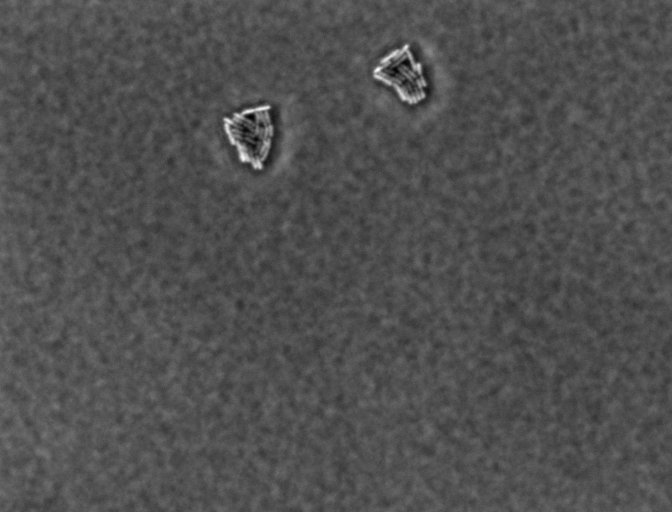
Salmonella enterica Typhimurium